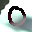
Label: 0